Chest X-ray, AP view. Patient: 19 years old, sex M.
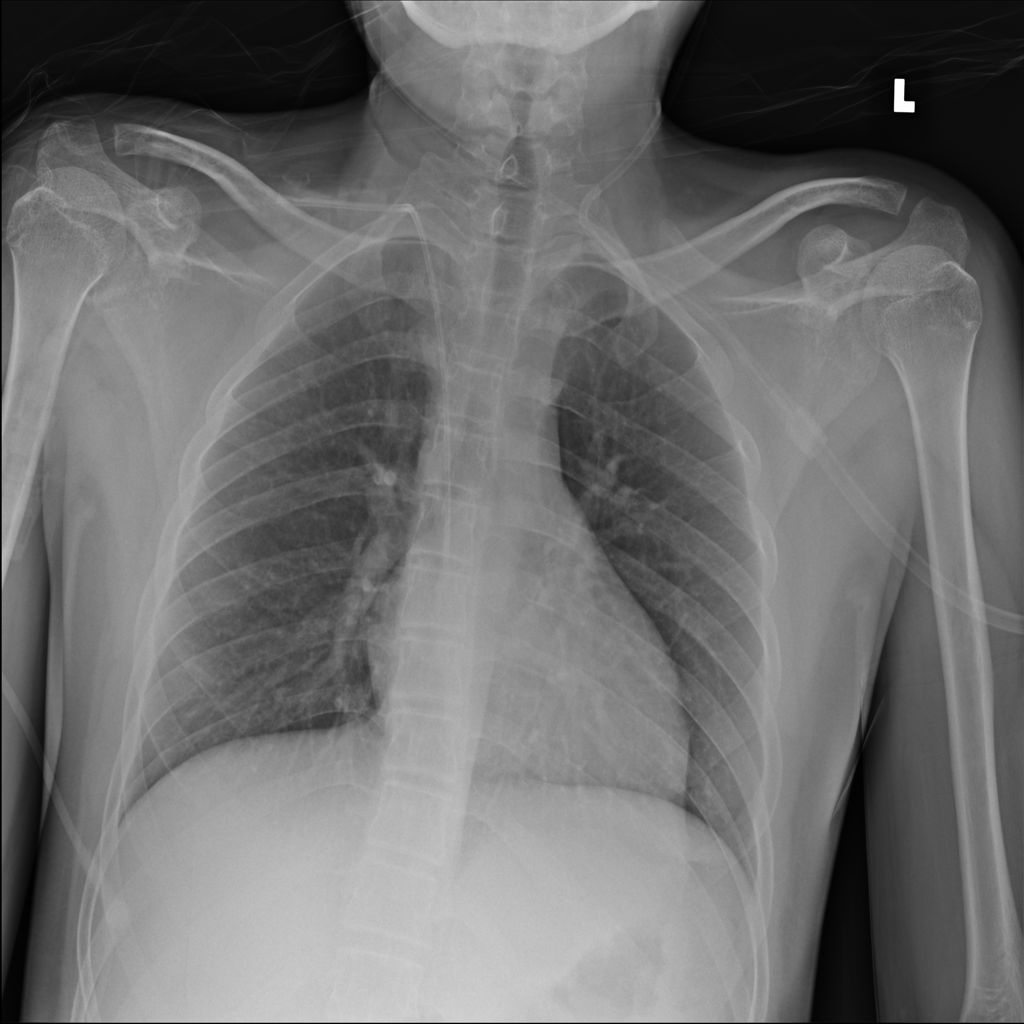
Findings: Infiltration